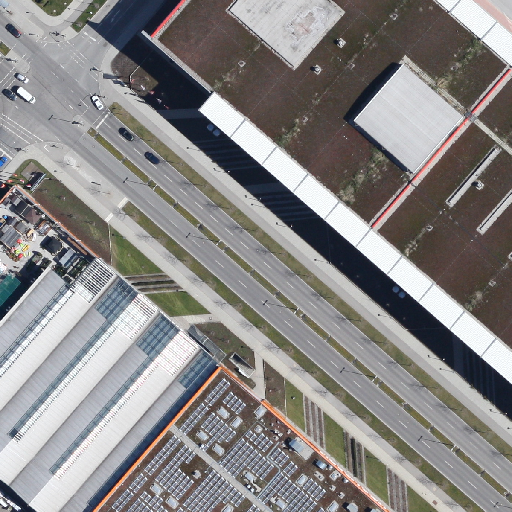
Referring expression: paved road